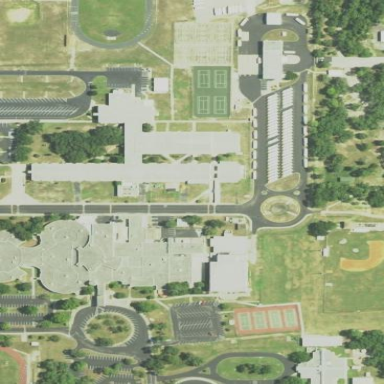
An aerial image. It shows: School.